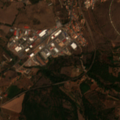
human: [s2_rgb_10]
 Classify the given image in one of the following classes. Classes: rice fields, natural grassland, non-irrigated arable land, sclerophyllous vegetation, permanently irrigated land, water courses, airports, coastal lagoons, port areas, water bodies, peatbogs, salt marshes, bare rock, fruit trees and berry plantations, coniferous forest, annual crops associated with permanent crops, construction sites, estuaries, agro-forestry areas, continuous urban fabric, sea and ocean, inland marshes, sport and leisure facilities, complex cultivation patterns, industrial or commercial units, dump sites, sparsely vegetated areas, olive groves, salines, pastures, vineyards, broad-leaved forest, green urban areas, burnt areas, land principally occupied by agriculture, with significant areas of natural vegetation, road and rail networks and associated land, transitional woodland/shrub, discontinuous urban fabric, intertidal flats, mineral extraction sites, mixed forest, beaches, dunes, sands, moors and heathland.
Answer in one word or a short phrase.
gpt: discontinuous urban fabric, industrial or commercial units, fruit trees and berry plantations, pastures, complex cultivation patterns, land principally occupied by agriculture, with significant areas of natural vegetation, broad-leaved forest